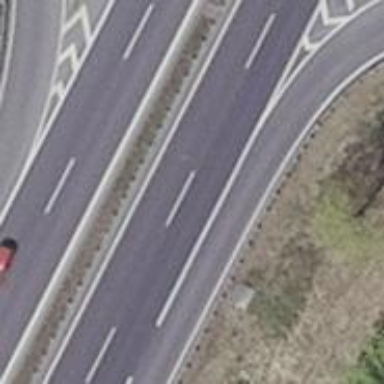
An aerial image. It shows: Motorway junction.